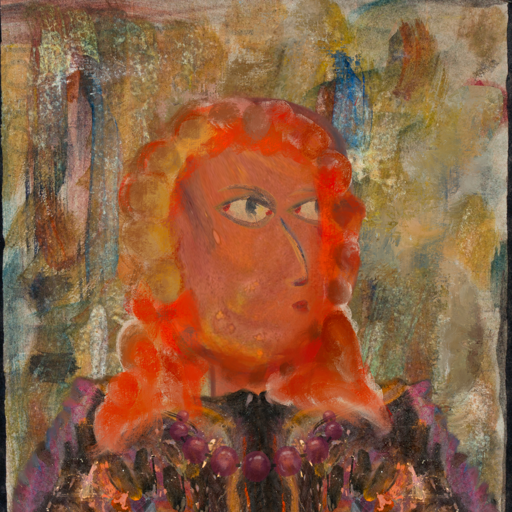
Background: Pipe, Head And Neck Side: Mother_And_Son_Son, Face Side: GypsyMother, Bust: Gypsy_Queen, Hair Side: Rupkatha, Head Accessory: Blank, Second Necklace: Blank, Necklace: Irani_2, Baby: Blank